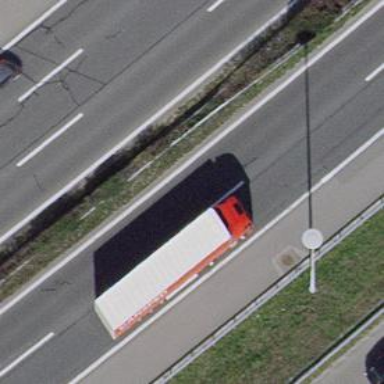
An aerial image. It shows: Asphalt motorway.